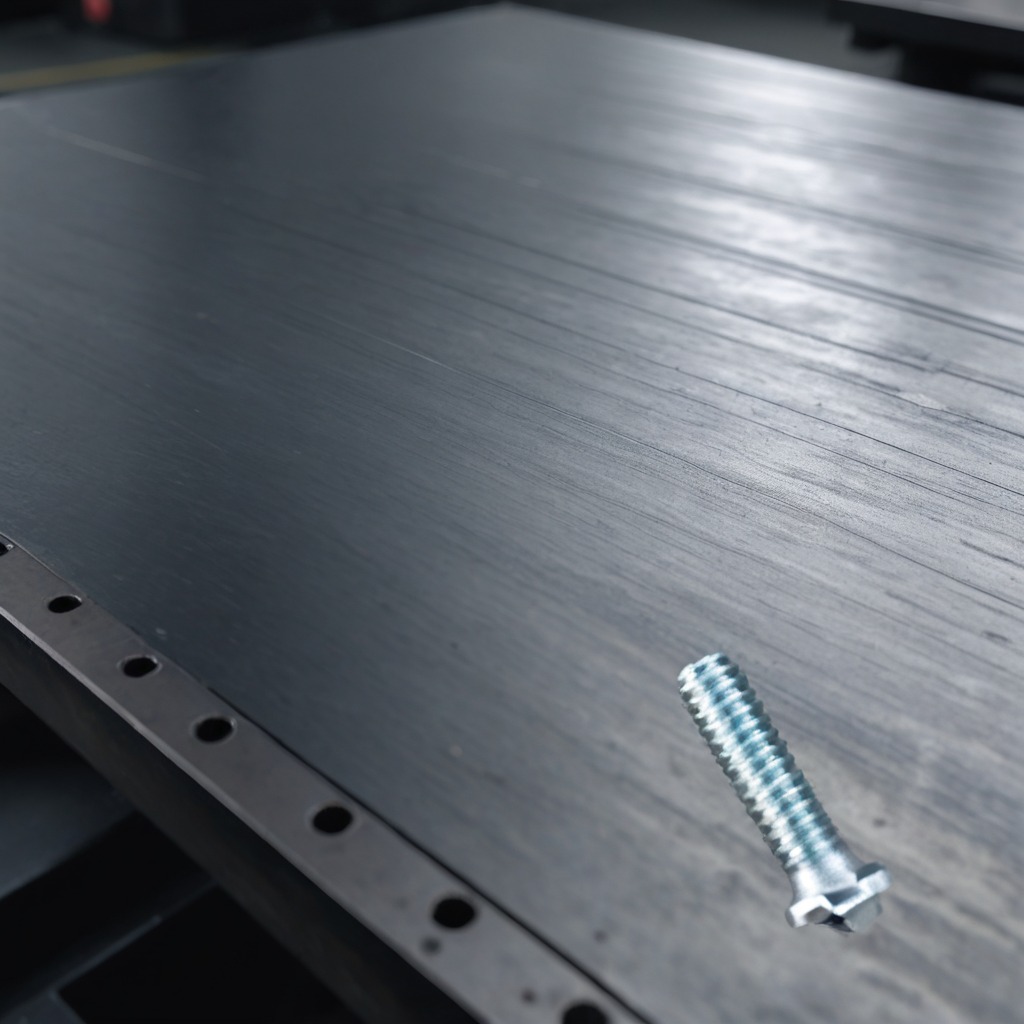
A metal screw lies on the cold steel table in a mining workshop.